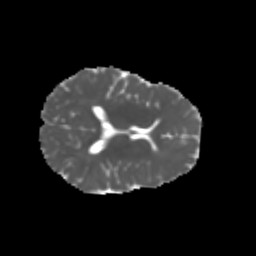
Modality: MD
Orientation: axial
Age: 6
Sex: female
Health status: healthy